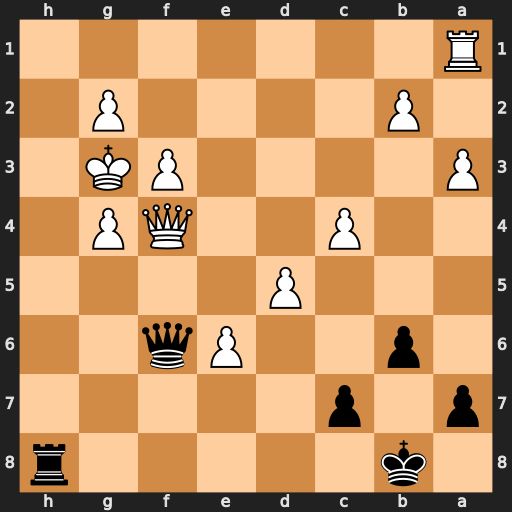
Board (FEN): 1k5r/p1p5/1p2Pq2/3P4/2P2QP1/P4PK1/1P4P1/R7
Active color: b
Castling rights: -
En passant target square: -
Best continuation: Qh4#